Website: apple
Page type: orders-overview
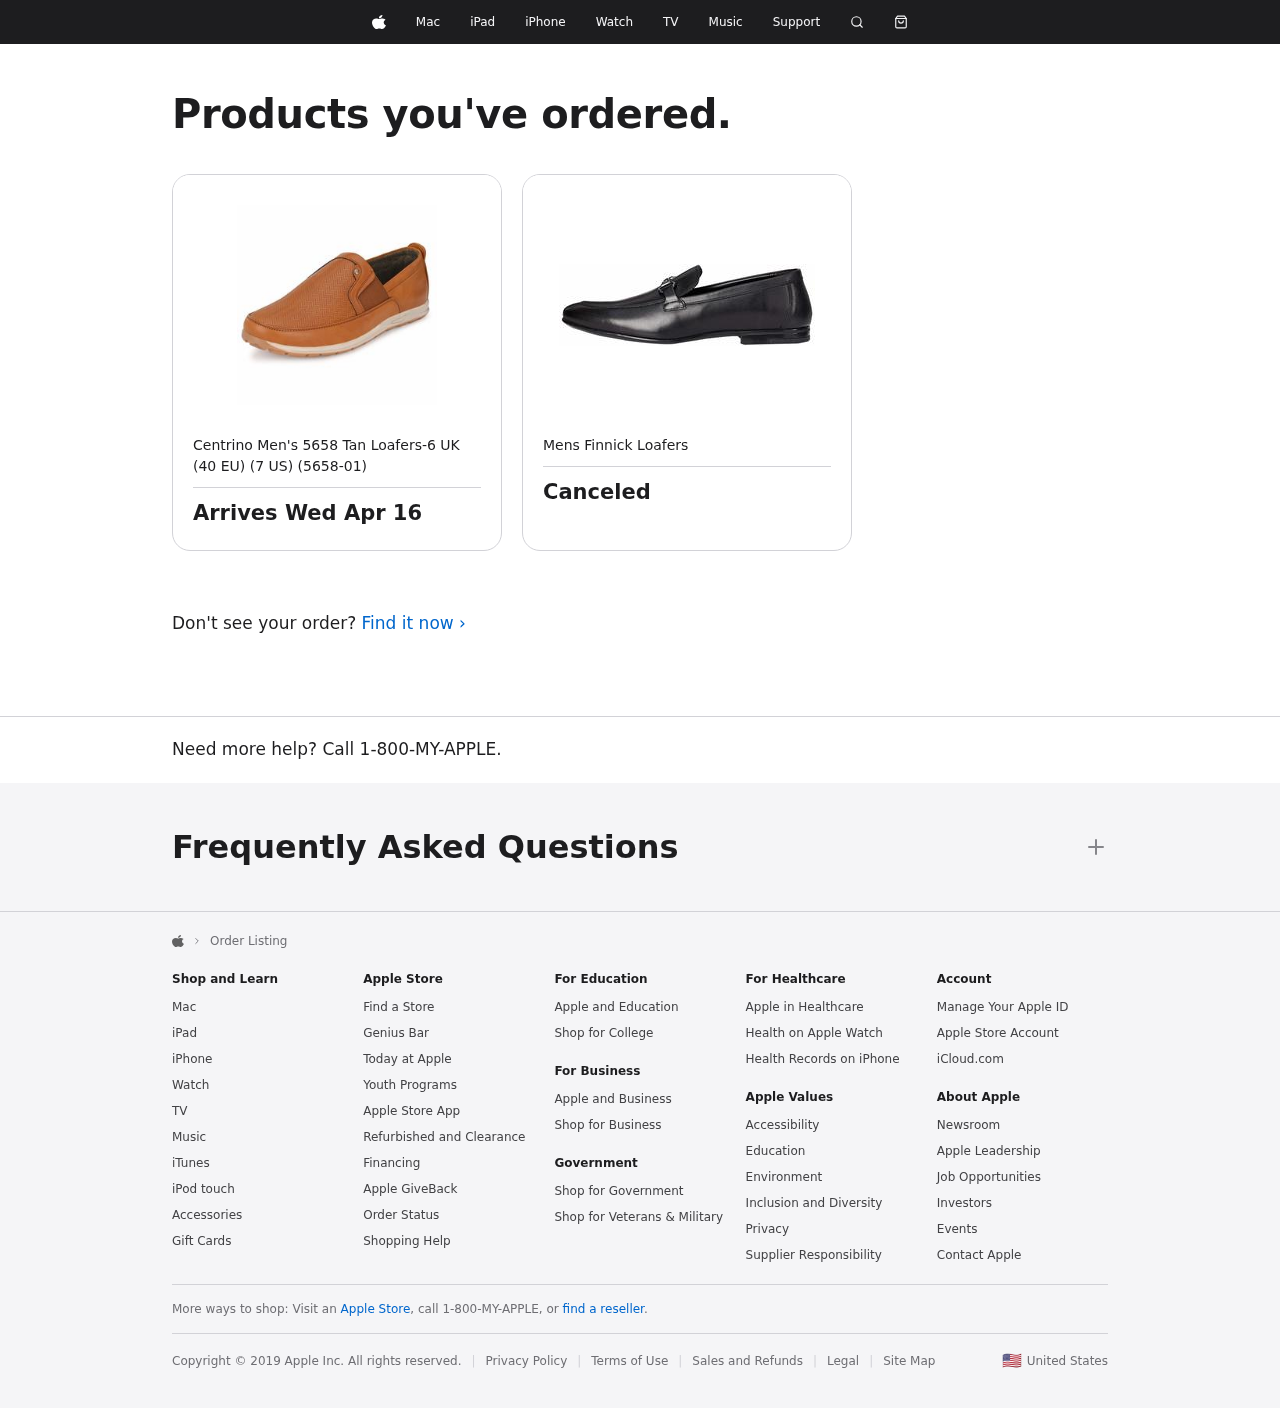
Product elements: key: PRODUCT1_NAME
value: Centrino Men's 5658 Tan Loafers-6 UK (40 EU) (7 US) (5658-01)
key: PRODUCT2_NAME
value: Mens Finnick Loafers
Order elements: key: ORDER_DELIVERY_DATE
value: Arrives Wed Apr 16